Question: I just read Scott Hansleman's post on <URL>
and I though that this would be awesome if implemented in other avenues (specifically in <URL>
I mean reading right to left in itself can be a little weird to start with and this would lower the barrier to entry for new readers.

I was wondering if there was possibly an open source project out there in the wild or if not then possibly a means to get started with something like this as I am not an image processing guru. In particular I just really would need to figure out which lines are panels and where to slice into smaller pictures. Because comics all have their own prefs as far as line thickness I'm not sure if there is a simple way to do this that works across many different border thicknesses and styles. Language doesn't matter so much here, I'm really about dealing with concepts and patterns of attack.
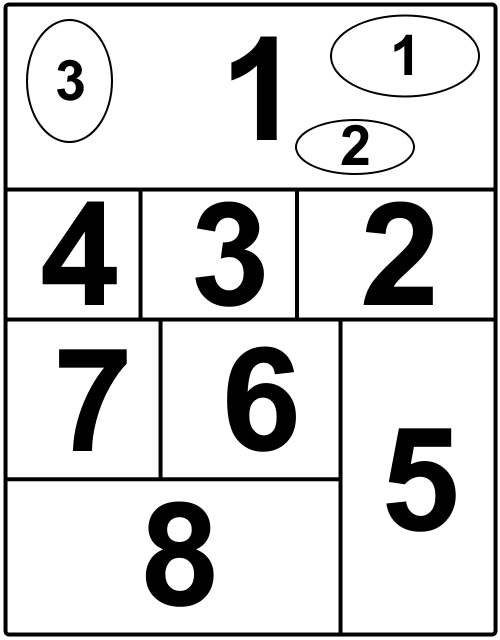
Answer: You can start by looking at the Duda-Hart implementation of the Hough transform for lines.
<URL>
The Hough algorithm will yield equations for straight lines. From that you can find intersections, identify rectangles, etc.
You can also use a kernel-based corner detection to find T-, L-, and X-intersections.
<URL>
One difficulty is that some panels in comics won't have "hard" edges, or may have edges that are squiggly, circular/elliptical, French curvy, etc. You can find particular algorithms for particular problems, but it would be hard to generalize these algorithms in a set of rules and programmatic logic that will work for all (or even most) samples. It seems that a hallmark of a good comic could be considered to be the elegant and sometimes surprising panelization, "surprising" being a synonym for unpredictable. Although there are many methods to "segment" an image into different regions, this is still an active area of research.
But if you start with Hough lines you'll have a good start and learn a lot about image processing.